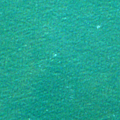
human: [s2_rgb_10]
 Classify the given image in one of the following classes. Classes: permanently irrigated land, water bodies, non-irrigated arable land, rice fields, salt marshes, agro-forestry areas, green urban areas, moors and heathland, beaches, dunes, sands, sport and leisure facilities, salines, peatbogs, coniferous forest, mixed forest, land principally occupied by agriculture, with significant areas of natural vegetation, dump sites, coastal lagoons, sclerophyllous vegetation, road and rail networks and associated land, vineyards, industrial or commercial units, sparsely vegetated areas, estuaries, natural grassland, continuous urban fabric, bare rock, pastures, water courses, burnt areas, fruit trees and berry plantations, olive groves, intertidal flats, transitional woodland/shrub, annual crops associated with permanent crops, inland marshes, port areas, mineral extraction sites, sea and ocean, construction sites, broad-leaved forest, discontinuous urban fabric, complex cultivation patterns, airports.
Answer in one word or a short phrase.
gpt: sea and ocean